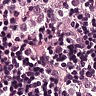
Metastatic tissue present: yes